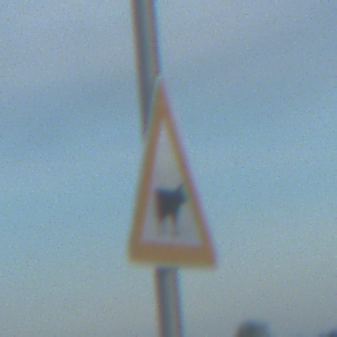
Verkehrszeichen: ViehtriebLinks
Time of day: SunriseSunset
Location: Outdoor (Beach)
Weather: PartlyCloudy
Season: NotSpecified
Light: Natural